Field crop: maize
Growth stage: 1
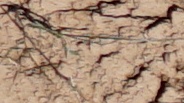
Species: lolium